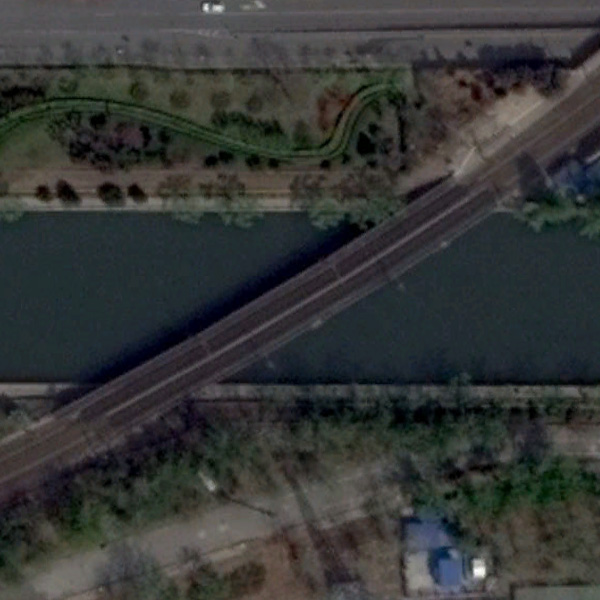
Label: Bridge